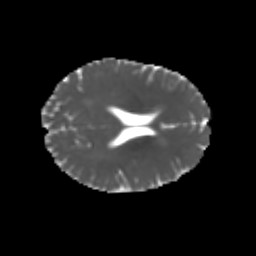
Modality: MD
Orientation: axial
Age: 23
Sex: male
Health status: healthy